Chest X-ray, AP view. Patient: 58 years old, sex F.
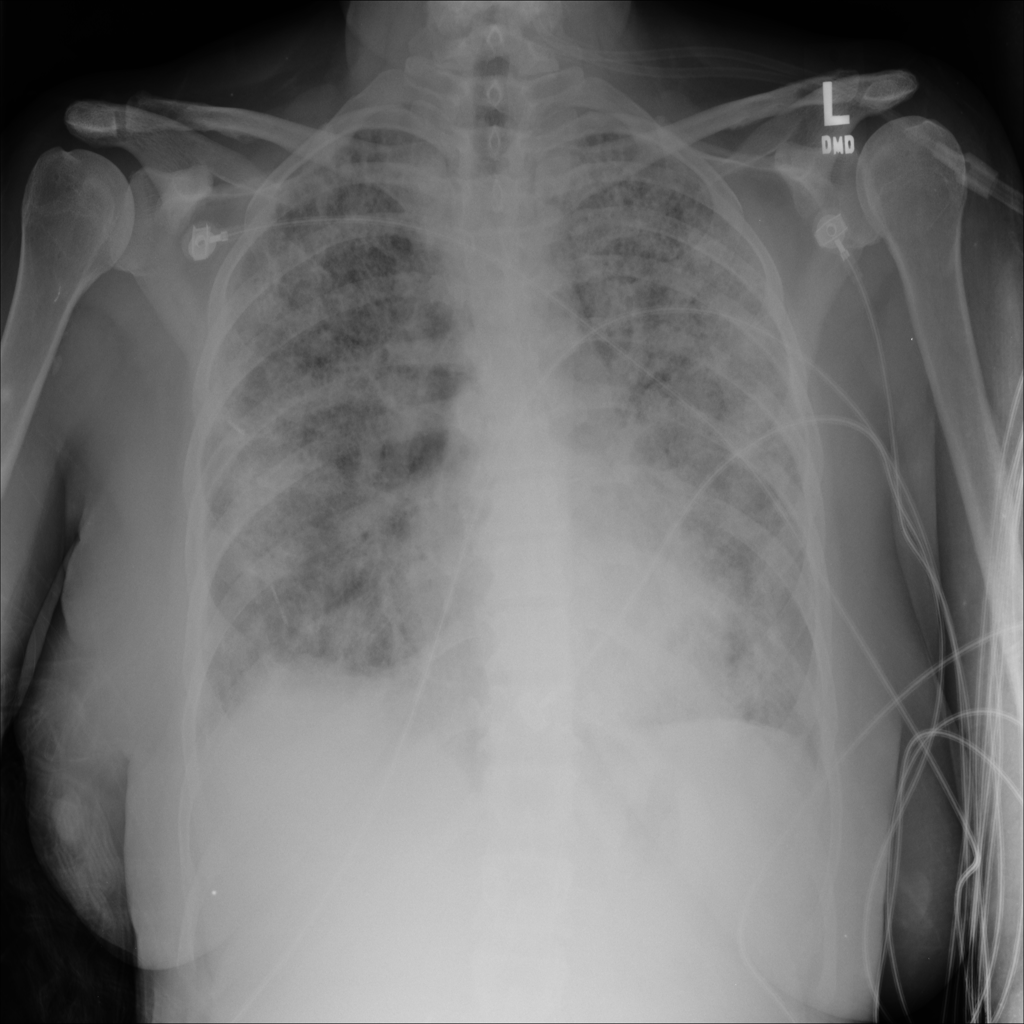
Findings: No Finding